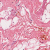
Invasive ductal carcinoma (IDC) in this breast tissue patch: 0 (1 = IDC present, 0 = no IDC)